Interaction volume radius: 5 \u00c5
Interaction volume height: 20 \u00c5
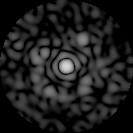
Disorder parameter: 0.7956